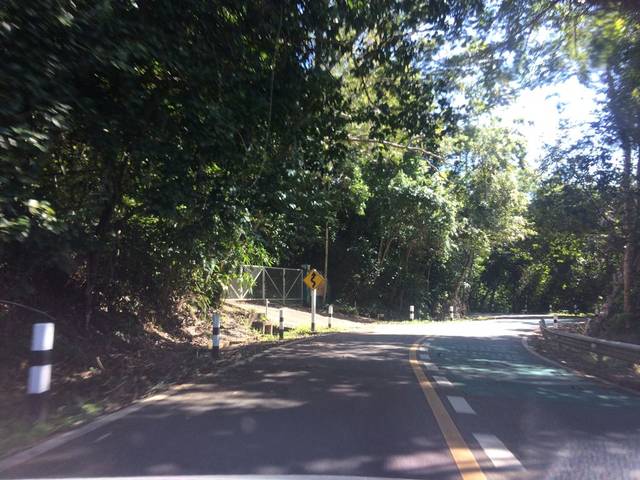
Region: Thailand
Coordinates: 7.884, 98.338